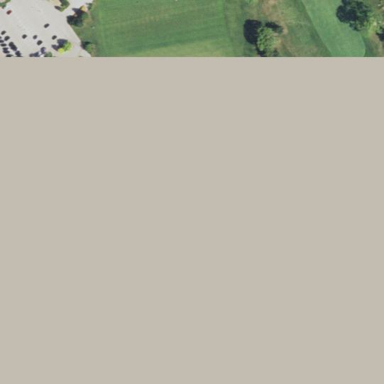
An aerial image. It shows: Grassy area designated for driving range golf.